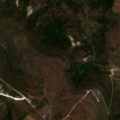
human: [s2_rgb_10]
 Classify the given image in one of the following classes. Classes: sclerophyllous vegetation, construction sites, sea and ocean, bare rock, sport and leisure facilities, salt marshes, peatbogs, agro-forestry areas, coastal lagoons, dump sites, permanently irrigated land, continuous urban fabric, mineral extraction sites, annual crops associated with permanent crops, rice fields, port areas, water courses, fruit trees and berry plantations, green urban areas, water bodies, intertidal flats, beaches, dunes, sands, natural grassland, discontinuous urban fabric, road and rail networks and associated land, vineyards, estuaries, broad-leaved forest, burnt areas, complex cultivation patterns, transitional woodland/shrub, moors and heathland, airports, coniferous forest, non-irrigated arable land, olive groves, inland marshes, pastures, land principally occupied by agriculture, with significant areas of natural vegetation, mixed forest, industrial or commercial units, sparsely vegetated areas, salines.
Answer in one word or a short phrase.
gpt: olive groves, complex cultivation patterns, natural grassland, sclerophyllous vegetation